Question: So I have a javascript plugin
'''
;(function(window){
//some functions
function plugin(el, options){
}
plugin.prototype = {
//other functions
}
})(window);
'''
however this is not so important.
Then I call this plugin like this
'''
document.addEventListener('DOMContentLoaded', function() {
var el = document.querySelectorAll('[data-tooltip]')
for(i = 0; i < el.length; i++){
new tooltipizeIt(el[0], { effect : 'fade-and-move', theme : 'custom', width : 200, position : 'right'});
new tooltipizeIt(el[1], { theme : 'light', effect : 'fade', width : 120, position : 'top'});
new tooltipizeIt(el[2], { effect : 'scale', theme : 'dark', position : 'bottom'});
new tooltipizeIt(el[3], { effect : 'no-effect', theme : 'custom', position : 'top', width : 135});
new tooltipizeIt(el[4], { effect : 'fade-and-move', theme : 'light', position : 'bottom', width : 400});
new tooltipizeIt(el[5], { effect : 'fade-and-move', theme : 'light', position : 'left', width : 400, ajax : true});
}
}, false);
'''
As you see i called this plugin six times , but plugin fires six times for every 'el' element, if I call it seven times, will fire seven time and so on.
known someone why and if is there a solution to fix this?
I added one image , as you see plugin creates six tooltips for the same element

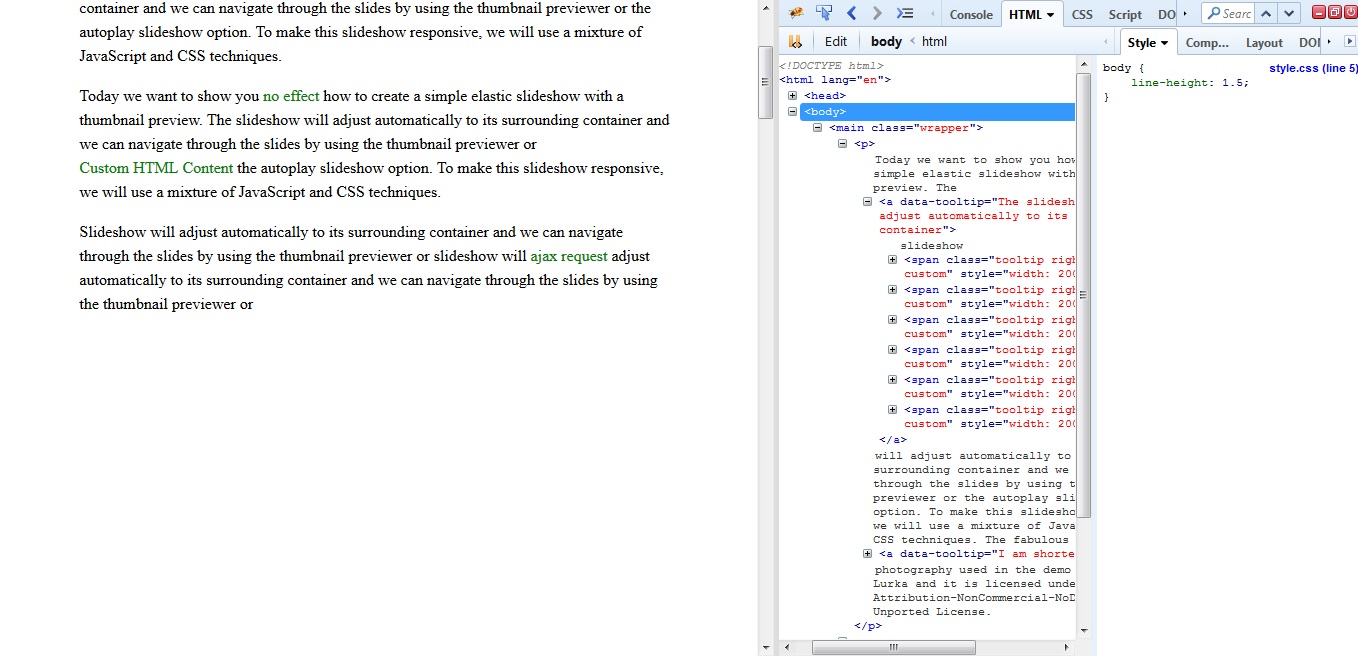
Answer: I agree with @adeneo it is doing exactly what you're telling it to do.
Because of your <URL> loop it will always make '6*el.length' calls.
Specifically each of the first 6 elements with 'data-tooltip' will have the same call happen to it 6 times. This is just the way <URL> loops work.
For example, the first element will have this specific call happen 6 times:
'''
new tooltipizeIt(el[0], { effect : 'fade-and-move', theme : 'custom', width : 200, position : 'right'});
'''
While the second one will have this specific all happen 6 times:
'''
new tooltipizeIt(el[1], { theme : 'light', effect : 'fade', width : 120, position : 'top'});
'''
And so on. If there is ever a 7th element it will not get called at all. Likewise, if there are less than 6 elements attributes it will fail because you are directly accessing each one and 'el[5]' will be 'undefined'.
Here is a demonstration of how this kind of thing works but more detail will be needed to truly make your code do what you want. Hopefully comparing this code to the output will help you to understand the concepts involved here.
'''
// This is a simple call to show some output
function log(message) {
$("#log").text($("#log").text() + message + '
');
}
//
// Here's the real stuff
//
// Create an array with six values, much like your example.
var el = ['A', 'B', 'C', 'D', 'E', 'F'];
log("el has " + el.length + " items in it.")
// Loop for as many items as there are in the array.
for (var i = 0; i < el.length; i++) {
log(" This message is in the loop so it will happen " + el.length + " times.")
log(" This message is also in the loop so it will also happen " + el.length + " times.")
}
log("");
log("That was " + el.length + " * 2 or " + (el.length * 2) + " messages.")
log("")
log("In your example you actually used each item but you didn't like this...")
for (var i = 0; i < el.length; i++) {
log(" Do something to " + el[0] + ".")
log(" Do a second something to " + el[1] + ".")
log(" Do a third something to " + el[2] + ".")
log(" Do a forth something to " + el[3] + ".")
log(" Do a fifth something to " + el[4] + ".")
log(" Do a sixth something to " + el[5] + ".")
}
log("");
log("That was " + el.length + " * 6 or " + (el.length * 6) + " messages.")
log("")
log("You wanted it to do 6 different things, leaving the loop out would do that.")
log(" Do something to " + el[0] + ".")
log(" Do a second something to " + el[1] + ".")
log(" Do a third something to " + el[2] + ".")
log(" Do a forth something to " + el[3] + ".")
log(" Do a fifth something to " + el[4] + ".")
log(" Do a sixth something to " + el[5] + ".")
log("");
log("That was 6 messages.")
log("")
log("Of course that only works if there are exactly 6 items. Try to do that with 7 items and things get wonky.")
log(" Do something to " + el[0] + ".")
log(" Do a second something to " + el[1] + ".")
log(" Do a third something to " + el[2] + ".")
log(" Do a forth something to " + el[3] + ".")
log(" Do a fifth something to " + el[4] + ".")
log(" Do a sixth something to " + el[5] + ".")
log(" Do a seventh something to " + el[6] + ".")
log("")
log("This just showed undefined but in more complex code it might break all together.")
log("")
log("Had there been 7 items this would all have gone differently.")
el = ['A', 'B', 'C', 'D', 'E', 'F', 'G'];
log("el has " + el.length + " items in it.")
log(" Do something to " + el[0] + ".")
log(" Do a second something to " + el[1] + ".")
log(" Do a third something to " + el[2] + ".")
log(" Do a forth something to " + el[3] + ".")
log(" Do a fifth something to " + el[4] + ".")
log(" Do a six something to " + el[5] + ".")
log("");
log("That was still 6 messages because there were exactly 6 calls.")
log(" Do something to " + el[0] + ".")
log(" Do a second something to " + el[1] + ".")
log(" Do a third something to " + el[2] + ".")
log(" Do a forth something to " + el[3] + ".")
log(" Do a fifth something to " + el[4] + ".")
log(" Do a six something to " + el[5] + ".")
log("");
log("It is more likly that you intened to one thing to each item.")
for (var i = 0; i < el.length; i++) {
log(" Do something to " + el[i] + ".")
}
log("");
log("That was " + el.length + " messages.")
log("");
log("Notice that the same thing was done to each item.")
'''
'''
<script src="https://ajax.googleapis.com/ajax/libs/jquery/2.1.1/jquery.min.js"></script>
<pre id="log"></pre>
'''
I think you are better off describing what you are trying to accomplish here.